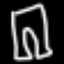
Label: pants